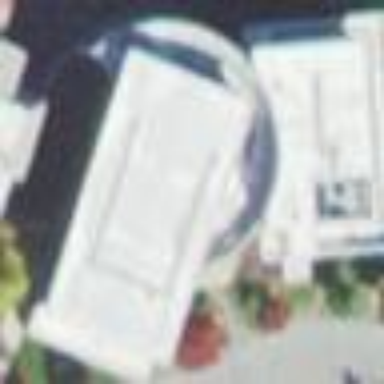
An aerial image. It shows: Arts center housed in building.